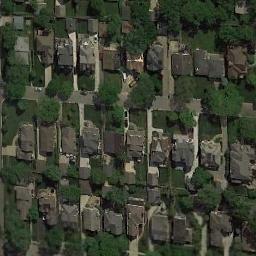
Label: medium_residential